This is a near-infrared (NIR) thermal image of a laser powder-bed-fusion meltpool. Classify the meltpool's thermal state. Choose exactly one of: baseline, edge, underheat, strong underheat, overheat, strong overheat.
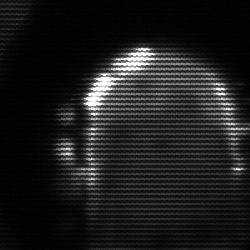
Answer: baseline